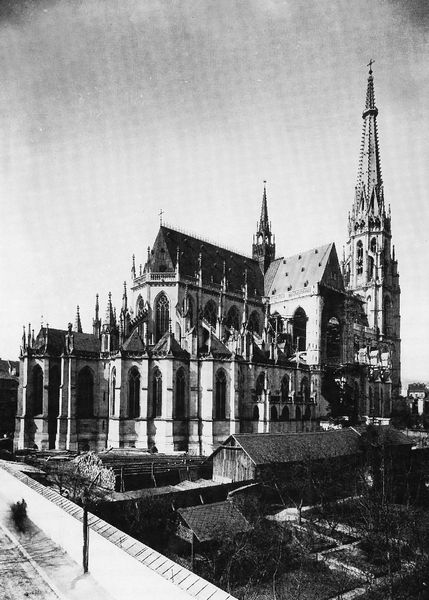
Titel: St. Mauritius in Köln vor der Zerstörung
Künstler: Vincenz Statz
Standort: Köln, St. Mauritius (EU - D - NRW)
Schlagwörter: baum, himmel, weiß, kirchturm, fenster, holz, schwarz, dach, gebäude, haus, häuser, hütte, kirche, gotik, turm, garten, mauer, hof, zinnen, foto, fotografie, türme, dom, gauben, schwarzweiß, helm, kathedrale, querhaus, chor, streben, strebewerk, gotteshaus, mehrschiffig, einturmfassade, kleingarten